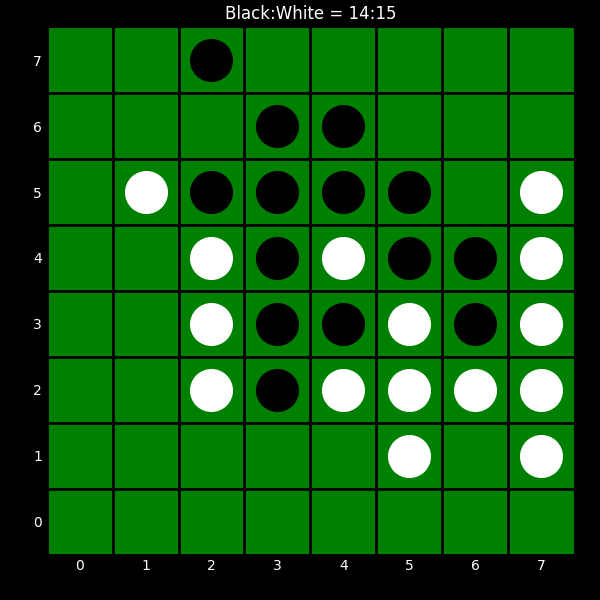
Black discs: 14
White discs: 15